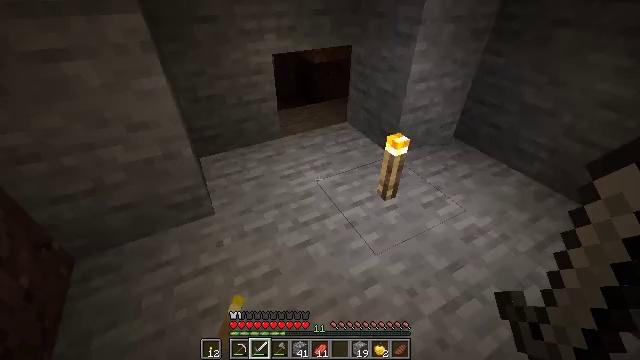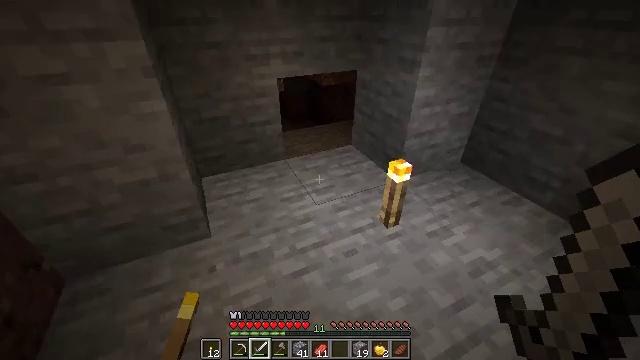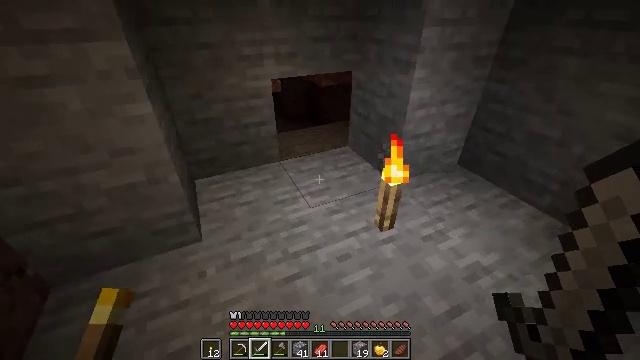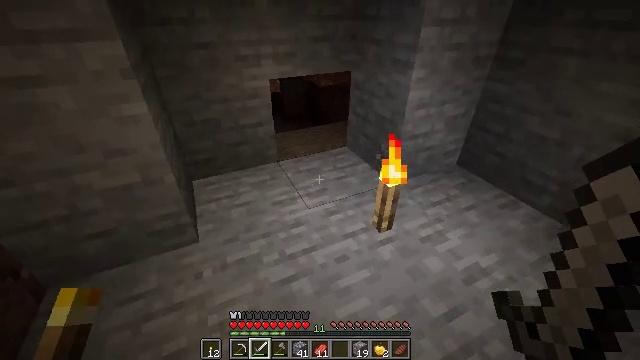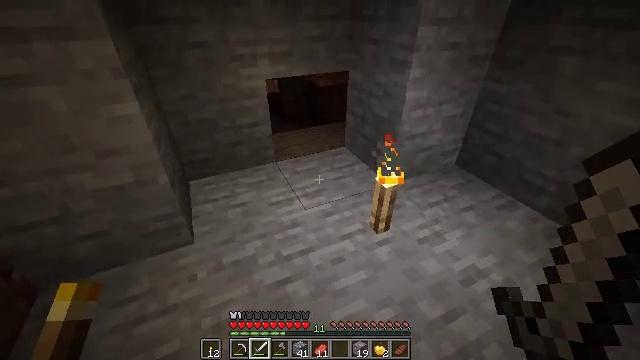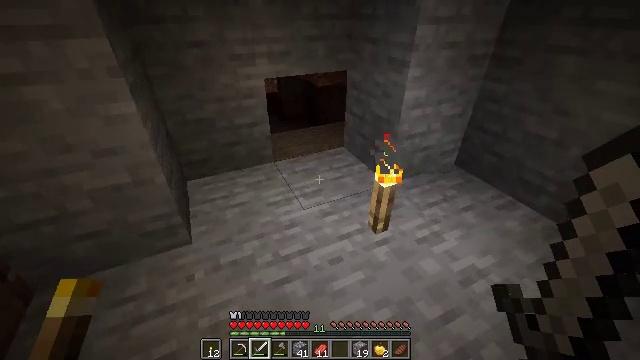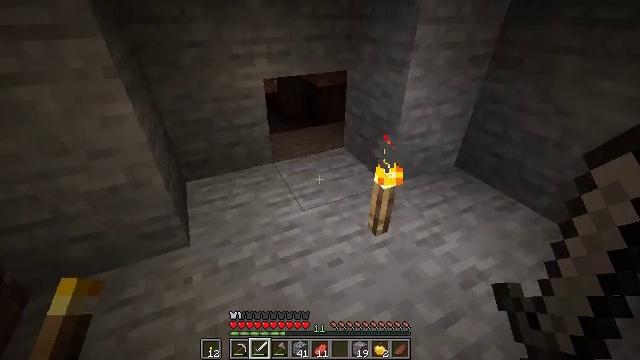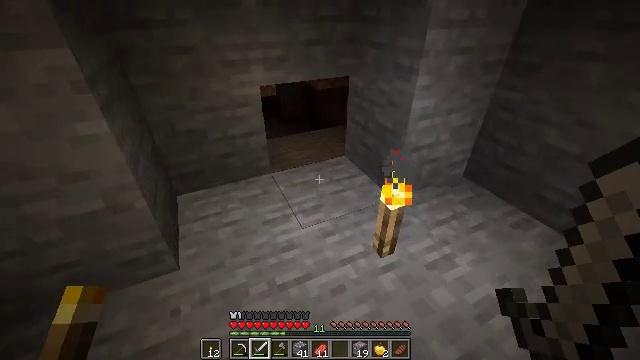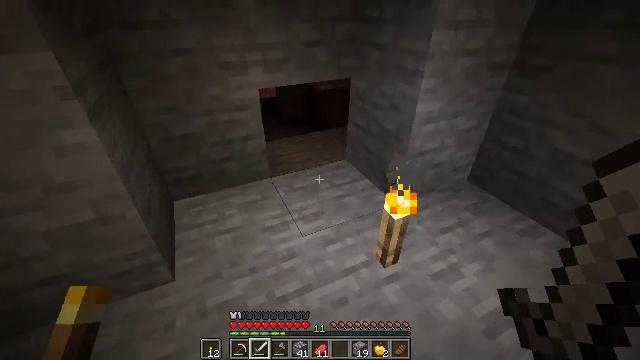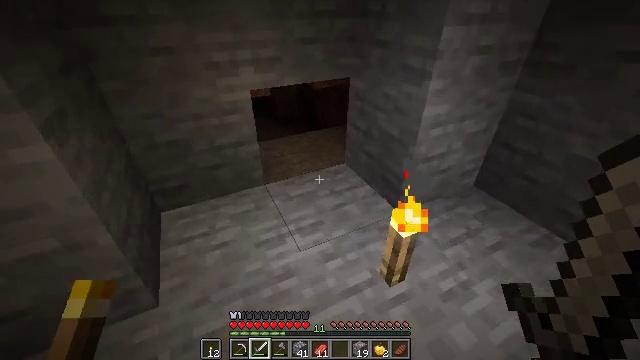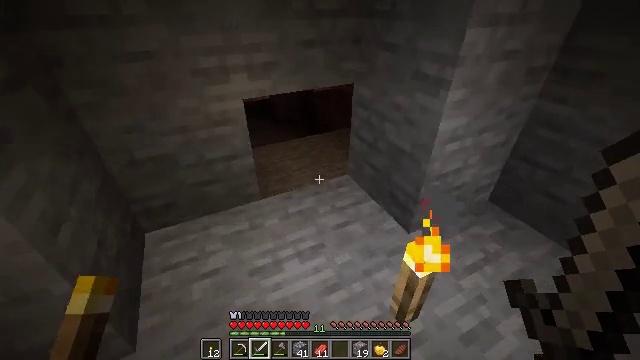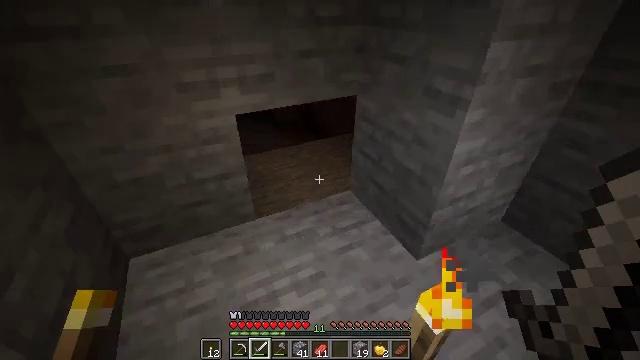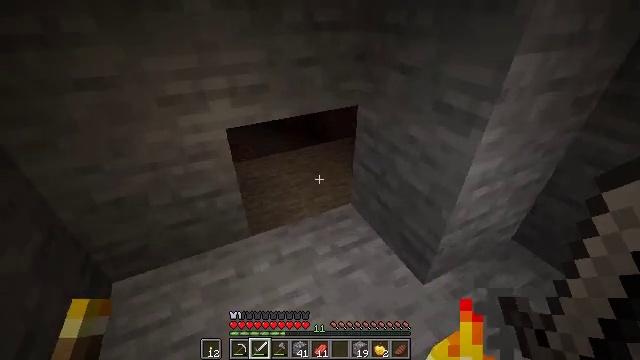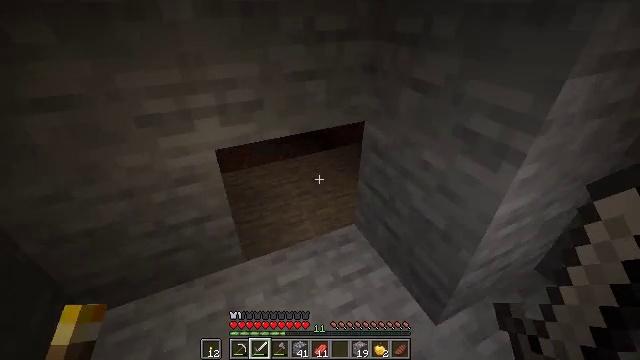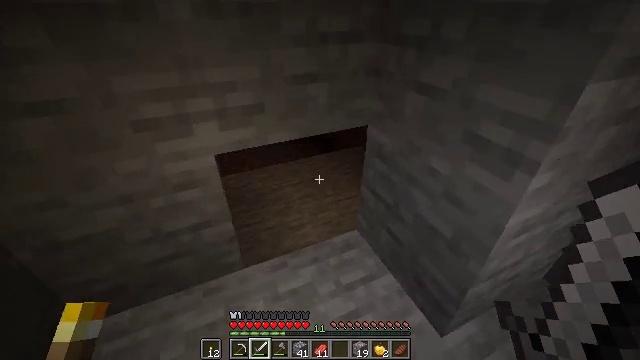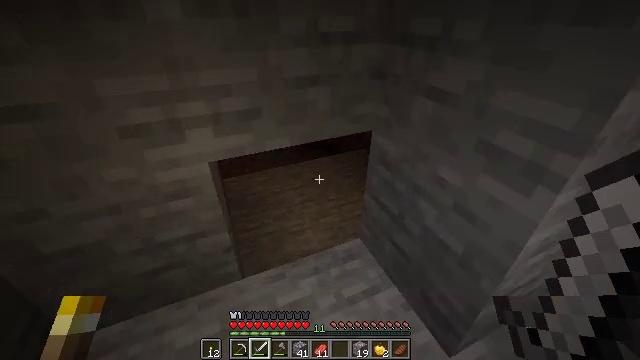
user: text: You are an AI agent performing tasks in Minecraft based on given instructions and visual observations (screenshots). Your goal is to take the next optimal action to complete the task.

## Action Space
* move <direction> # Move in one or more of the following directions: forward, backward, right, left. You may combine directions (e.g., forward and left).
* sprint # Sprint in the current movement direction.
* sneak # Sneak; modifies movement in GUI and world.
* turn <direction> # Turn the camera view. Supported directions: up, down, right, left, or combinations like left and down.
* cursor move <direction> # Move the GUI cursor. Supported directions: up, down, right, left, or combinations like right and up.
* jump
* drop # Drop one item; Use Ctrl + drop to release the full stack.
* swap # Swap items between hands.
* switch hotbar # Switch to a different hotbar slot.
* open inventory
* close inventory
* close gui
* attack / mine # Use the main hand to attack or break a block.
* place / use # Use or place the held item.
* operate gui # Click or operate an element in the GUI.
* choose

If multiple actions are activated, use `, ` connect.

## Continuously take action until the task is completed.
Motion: motion action
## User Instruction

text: Mine the torch on the wall.
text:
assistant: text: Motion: turn left and up
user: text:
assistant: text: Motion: no_op
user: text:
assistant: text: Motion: no_op
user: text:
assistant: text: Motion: no_op
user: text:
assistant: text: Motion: no_op
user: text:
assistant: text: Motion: move forward
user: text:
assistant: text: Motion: move forward
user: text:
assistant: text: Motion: move forward
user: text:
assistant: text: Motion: move forward
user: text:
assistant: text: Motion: move forward
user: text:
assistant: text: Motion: move forward
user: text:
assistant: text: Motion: move forward
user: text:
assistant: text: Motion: move forward, turn left
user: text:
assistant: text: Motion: no_op
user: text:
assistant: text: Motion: no_op
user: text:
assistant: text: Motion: sneak, turn left
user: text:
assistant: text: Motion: sneak, turn left and up
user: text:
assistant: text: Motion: sneak, turn left and up
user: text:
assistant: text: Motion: sneak, turn left and up
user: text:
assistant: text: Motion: sneak, turn up
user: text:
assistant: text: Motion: sneak, turn up
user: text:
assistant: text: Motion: sneak
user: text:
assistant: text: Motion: move back, sneak
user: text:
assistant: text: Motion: move back, sneak
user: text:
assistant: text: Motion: move back, sneak
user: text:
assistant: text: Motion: move back, sneak
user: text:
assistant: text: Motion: move back and move right, sneak
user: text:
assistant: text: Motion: move back and move right, sneak
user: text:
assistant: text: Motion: move back and move right, sneak
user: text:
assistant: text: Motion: move back and move right, sneak